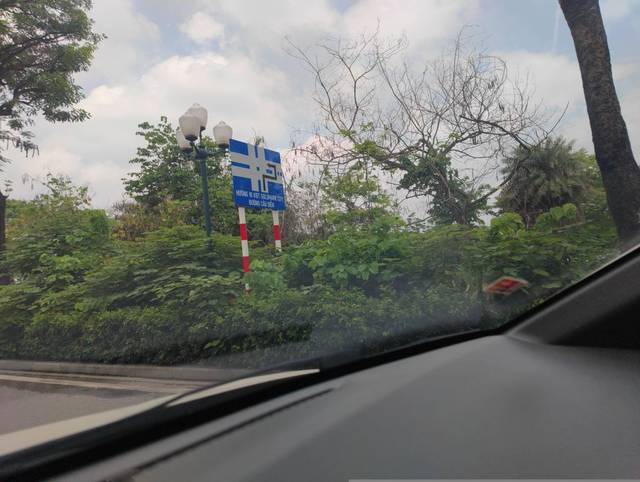
Region: Vietnam
Coordinates: 21.039, 105.768